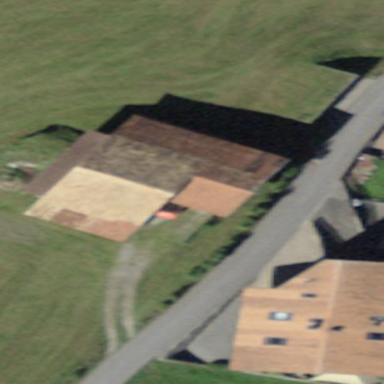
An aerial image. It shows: Rural barn.